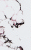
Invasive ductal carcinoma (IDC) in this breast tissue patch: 0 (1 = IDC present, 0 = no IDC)